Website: bh-photo
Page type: customer-info-address
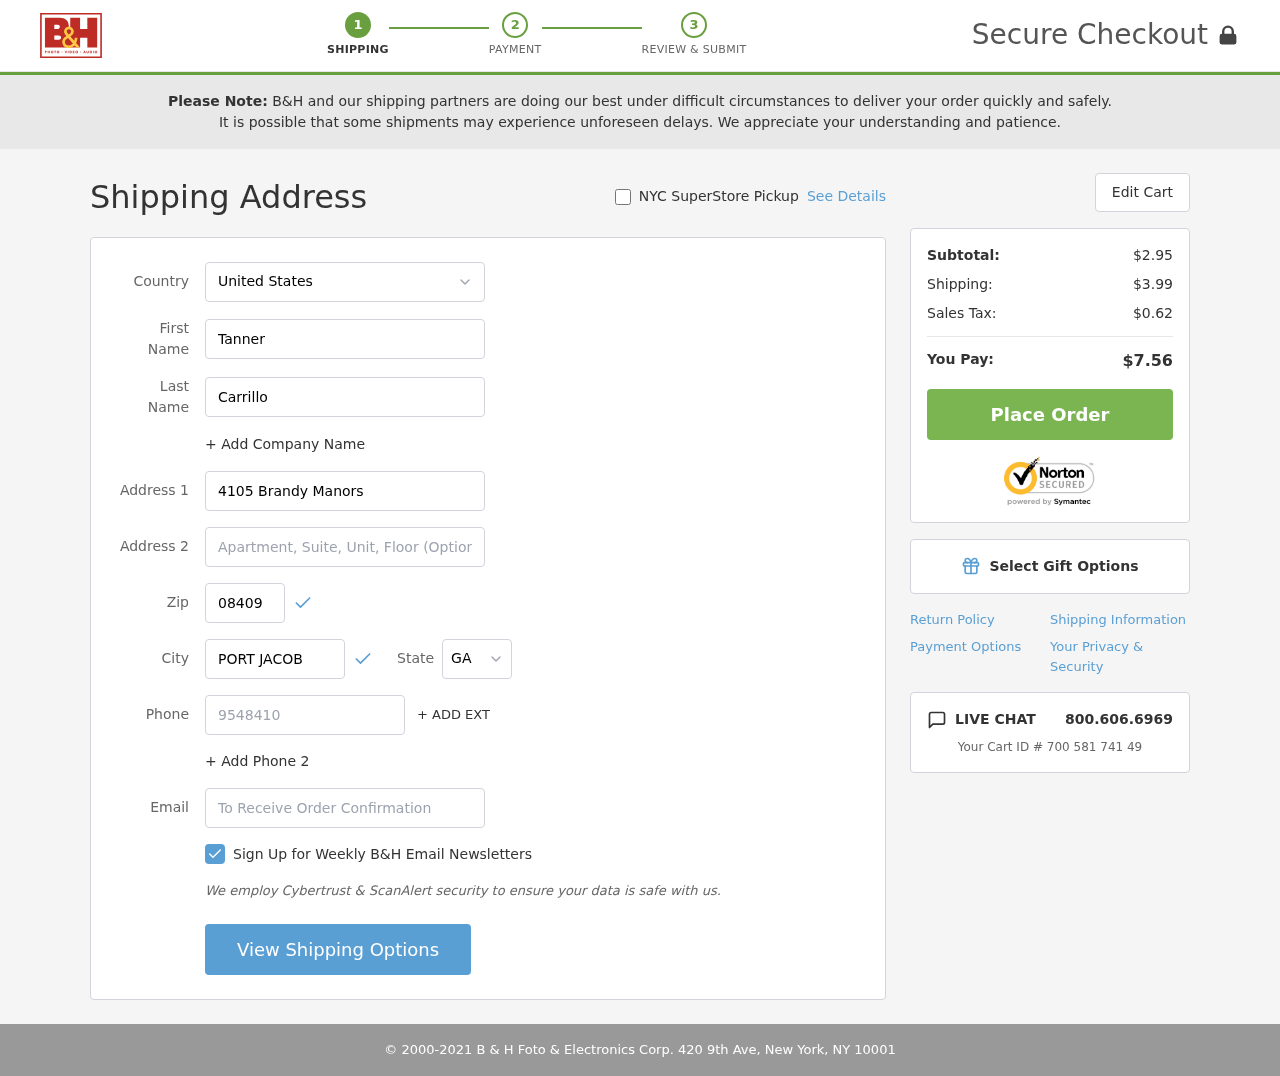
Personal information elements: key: PII_CITY
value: Port Jacob
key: PII_COUNTRY
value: United States
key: PII_EMAIL
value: tanner_carrillo@yahoo.com
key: PII_FIRSTNAME
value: Tanner
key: PII_LASTNAME
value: Carrillo
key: PII_PHONE
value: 9548410276
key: PII_POSTCODE
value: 08409
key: PII_STATE_ABBR
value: GA
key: PII_STREET
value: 4105 Brandy Manors
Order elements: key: ORDER_SUBTOTAL
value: $2.95
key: ORDER_SHIPPING_COST
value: $3.99
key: ORDER_TAX
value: $0.62
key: ORDER_TOTAL
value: $7.56
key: ORDER_ID
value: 700 581 741 49